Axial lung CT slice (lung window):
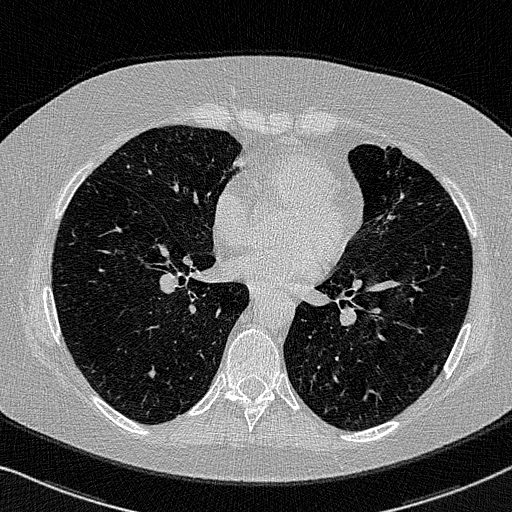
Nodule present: no